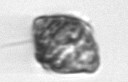
Label: Kryptoperidinium_triquetrum